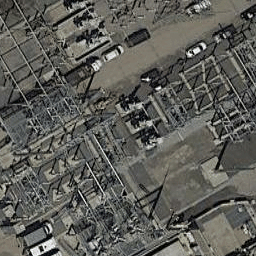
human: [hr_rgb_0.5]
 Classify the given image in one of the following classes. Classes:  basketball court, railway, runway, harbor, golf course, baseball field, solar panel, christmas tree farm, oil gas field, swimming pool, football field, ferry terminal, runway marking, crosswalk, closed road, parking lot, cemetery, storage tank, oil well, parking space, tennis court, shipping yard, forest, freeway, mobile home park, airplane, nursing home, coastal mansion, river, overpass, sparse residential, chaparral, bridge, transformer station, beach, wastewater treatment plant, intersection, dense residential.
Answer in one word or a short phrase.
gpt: transformer station